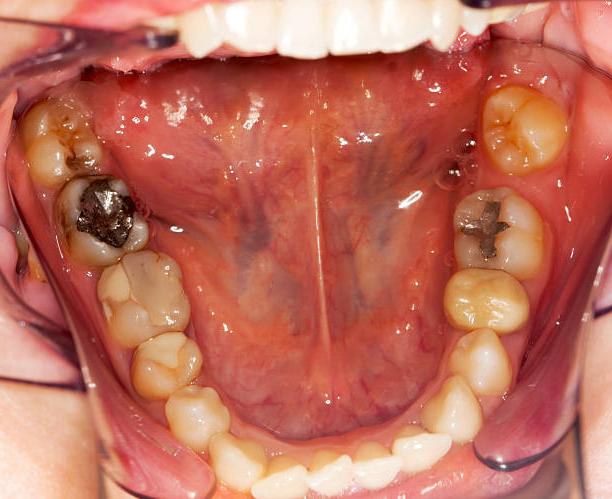
Condition: Gingivitis